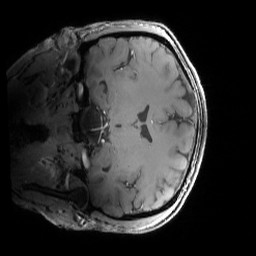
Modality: MP2RAGE
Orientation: coronal